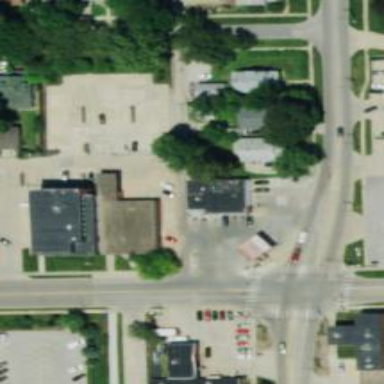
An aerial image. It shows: Convenience shop.